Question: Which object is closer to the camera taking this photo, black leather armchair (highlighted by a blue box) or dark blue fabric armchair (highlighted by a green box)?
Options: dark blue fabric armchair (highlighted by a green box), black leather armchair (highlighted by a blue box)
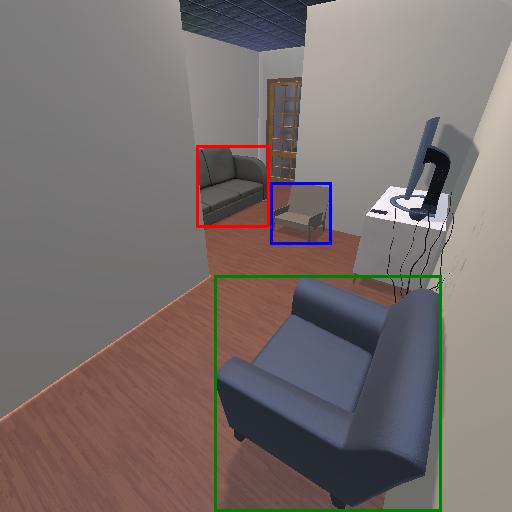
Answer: dark blue fabric armchair (highlighted by a green box)